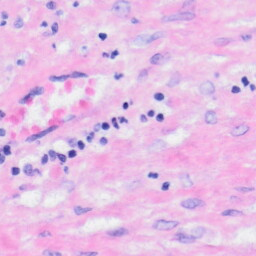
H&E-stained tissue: Liver